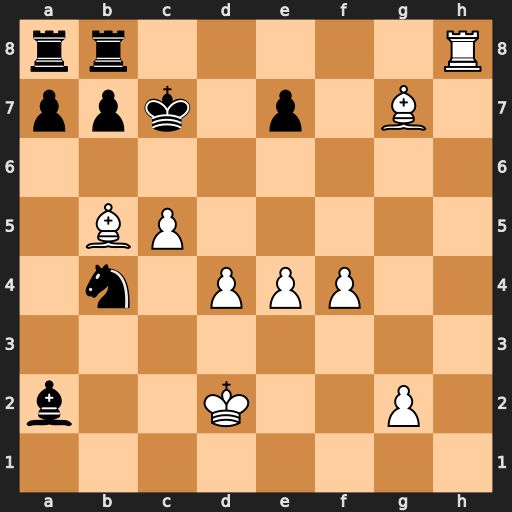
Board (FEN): rr5R/ppk1p1B1/8/1BP5/1n1PPP2/8/b2K2P1/8
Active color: w
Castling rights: -
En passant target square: -
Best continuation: Be5#